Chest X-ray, AP view. Patient: 19 years old, sex M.
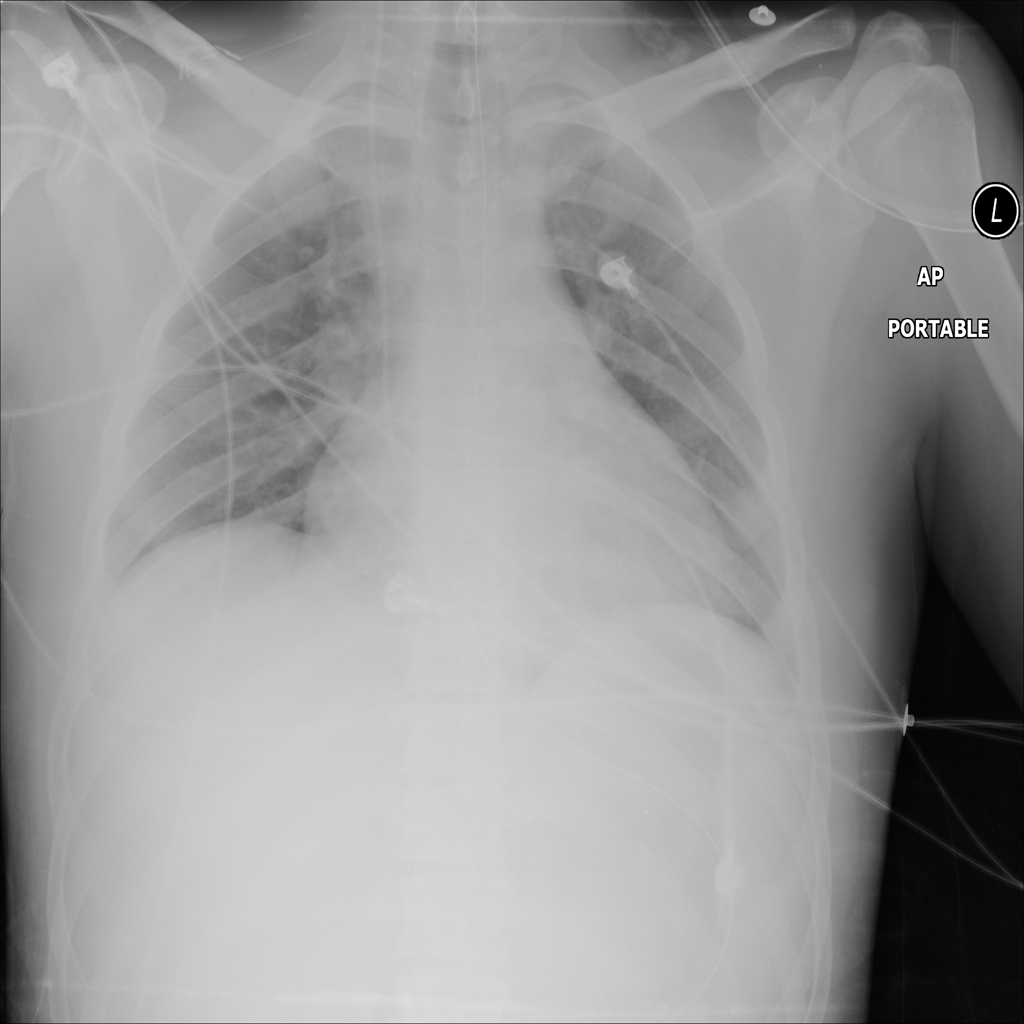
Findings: No Finding